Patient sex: F
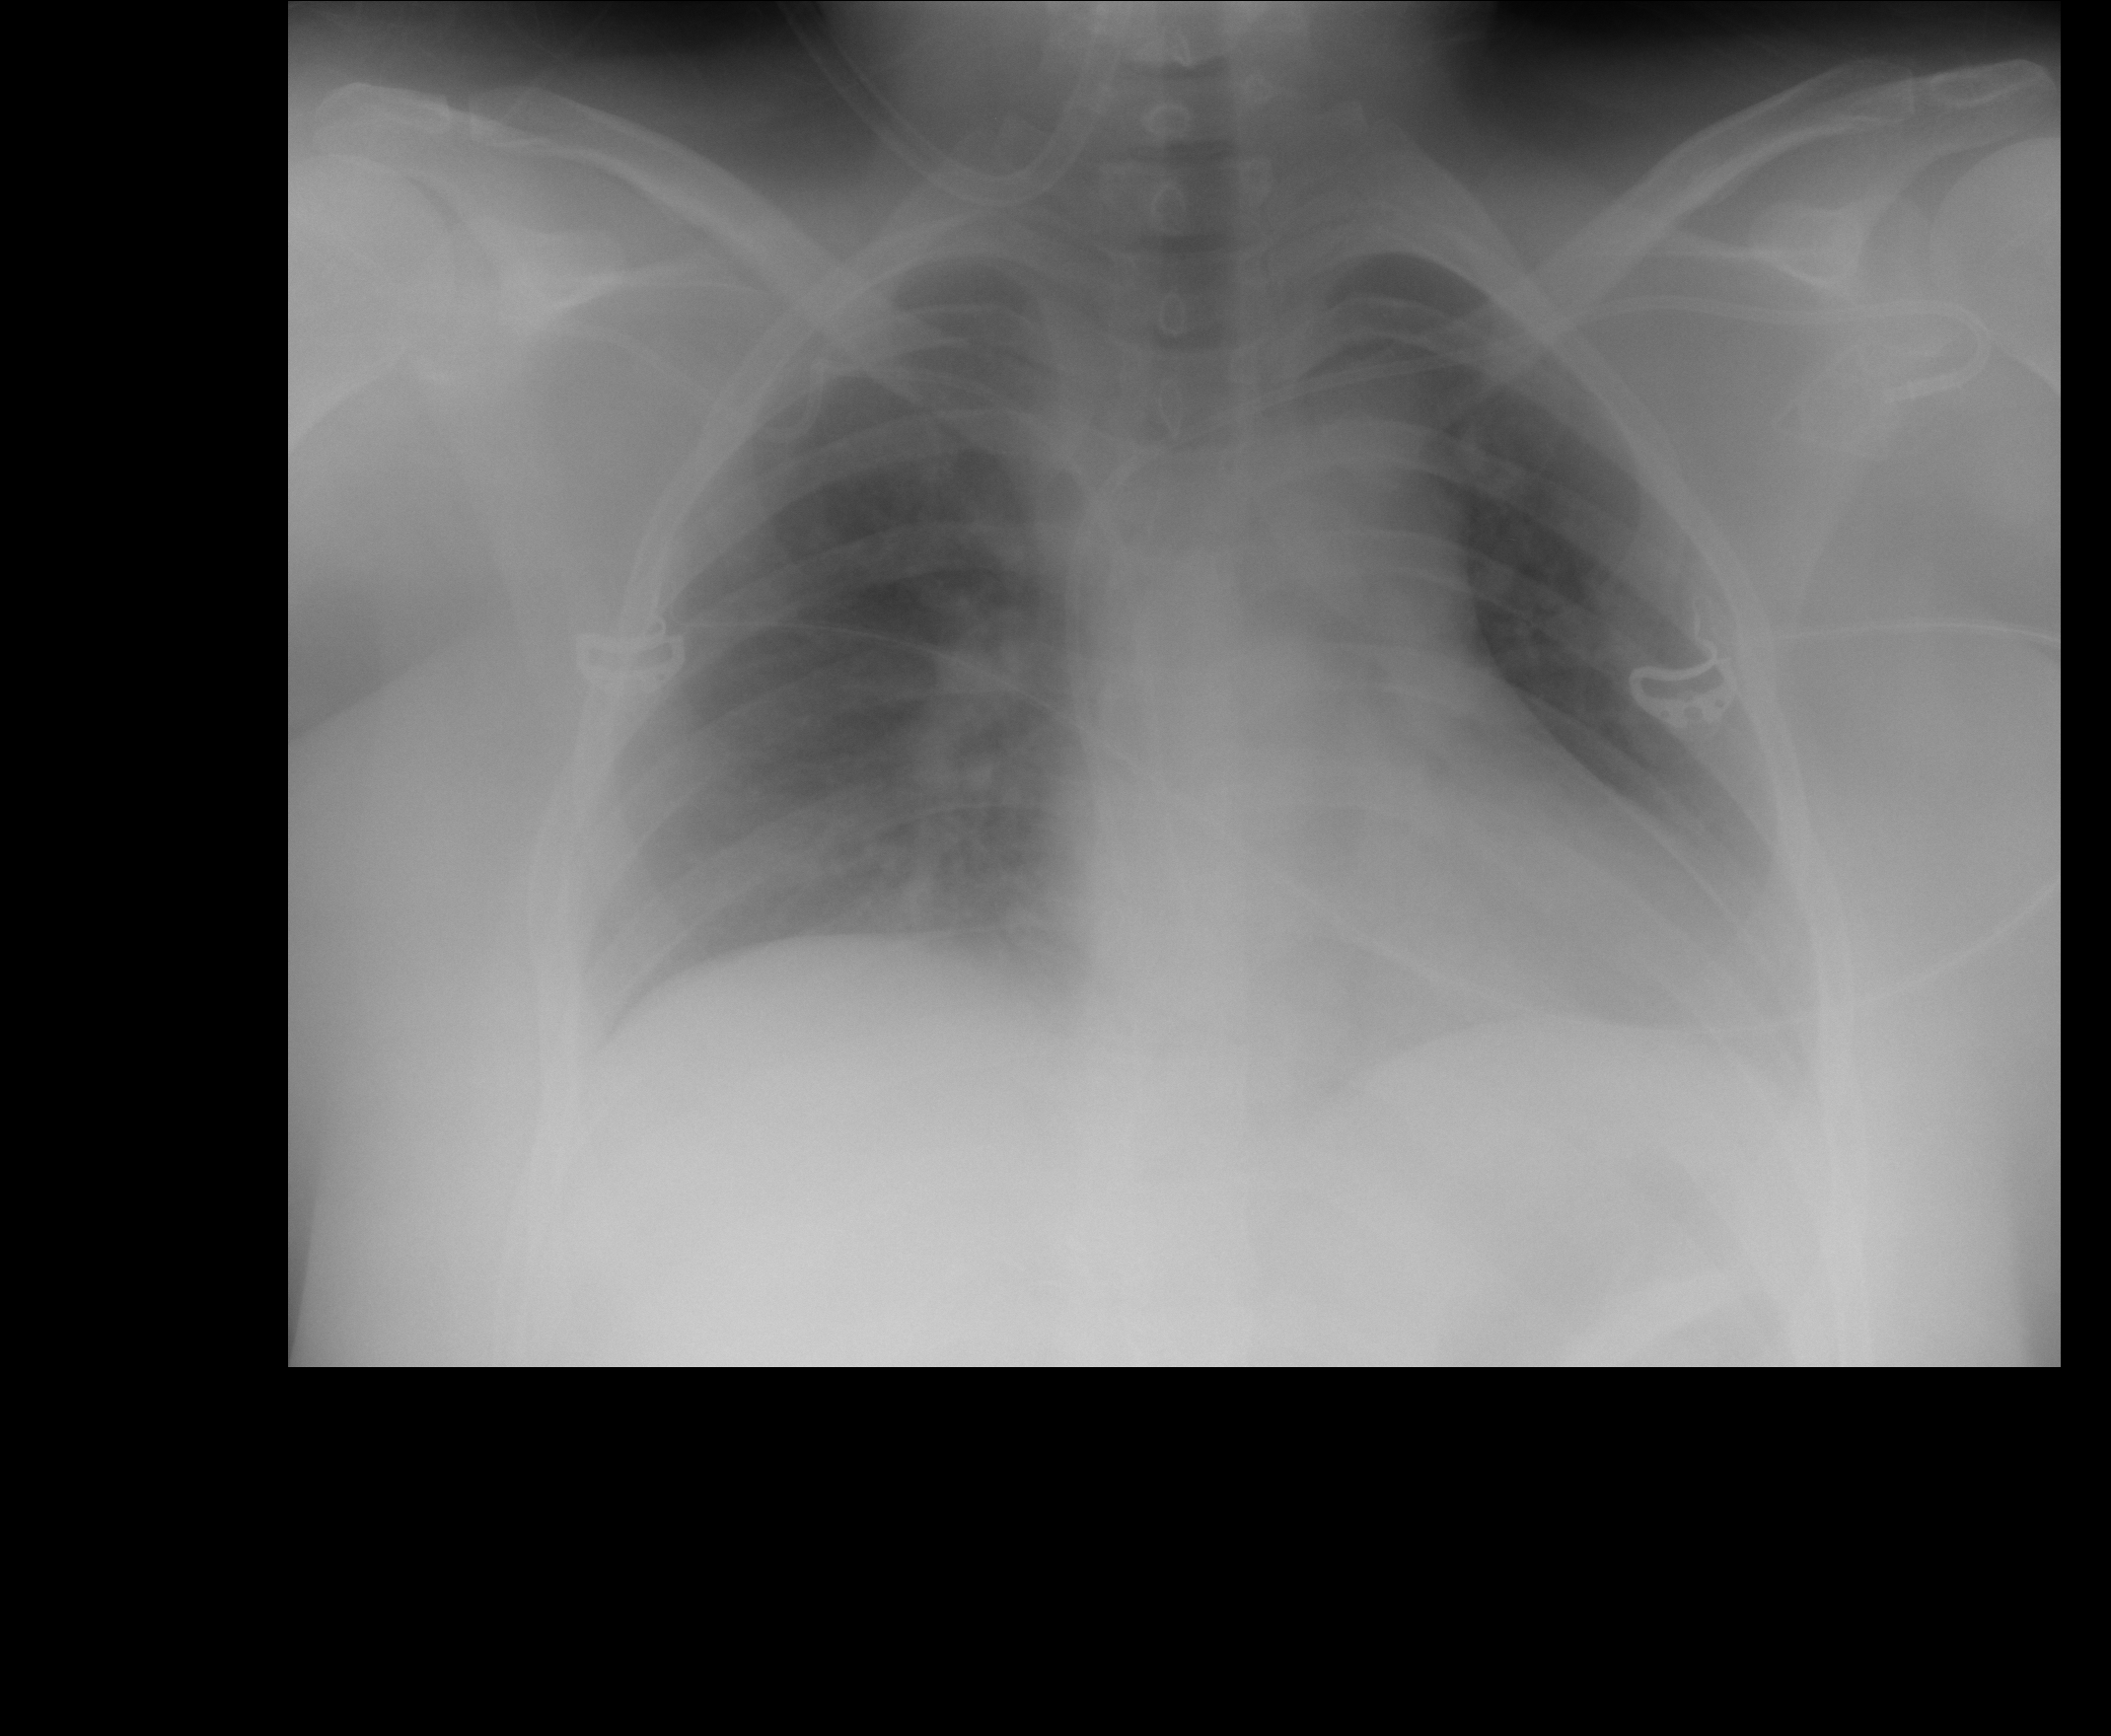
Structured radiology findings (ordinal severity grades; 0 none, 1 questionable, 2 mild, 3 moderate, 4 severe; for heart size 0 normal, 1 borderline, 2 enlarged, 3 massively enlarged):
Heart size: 1
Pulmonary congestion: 0
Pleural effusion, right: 0
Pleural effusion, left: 0
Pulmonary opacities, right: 0
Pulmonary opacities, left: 0
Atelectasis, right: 0
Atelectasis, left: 2